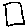
Label: square